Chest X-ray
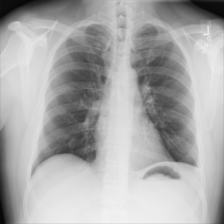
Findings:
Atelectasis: negative
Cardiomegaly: negative
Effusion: negative
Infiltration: negative
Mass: negative
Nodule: negative
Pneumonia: positive
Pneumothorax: negative
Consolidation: negative
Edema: negative
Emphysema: negative
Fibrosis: negative
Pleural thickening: positive
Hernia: negative